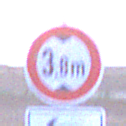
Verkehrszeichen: TatsaechlicheHoehe
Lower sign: RichtungsangabeDurchPfeile2
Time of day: SunriseSunset
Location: Outdoor (Urban)
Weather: Overcast
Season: NotSpecified
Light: Natural